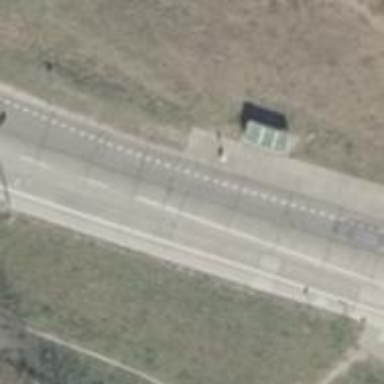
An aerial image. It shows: Secondary road with concrete surface. There are exclusive cycle lanes on both sides of the road.